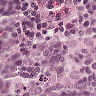
Metastatic tissue present: yes